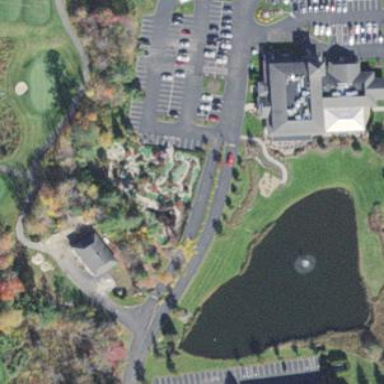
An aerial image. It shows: Miniature golf course.